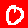
Digit: 0